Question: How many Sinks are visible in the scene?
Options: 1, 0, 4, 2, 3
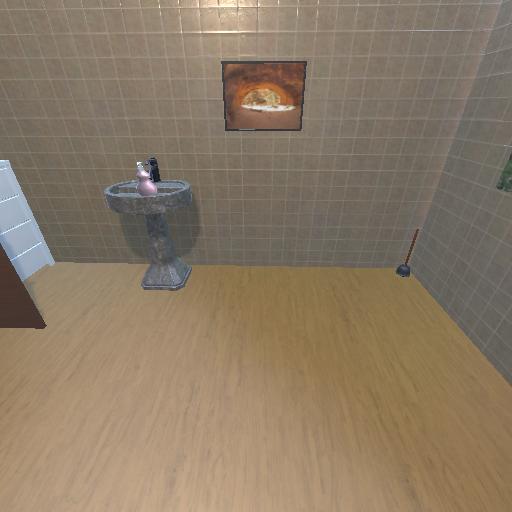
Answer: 1